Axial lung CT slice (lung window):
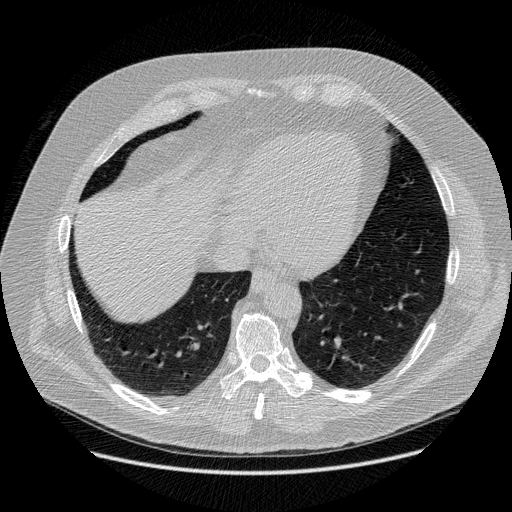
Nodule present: no